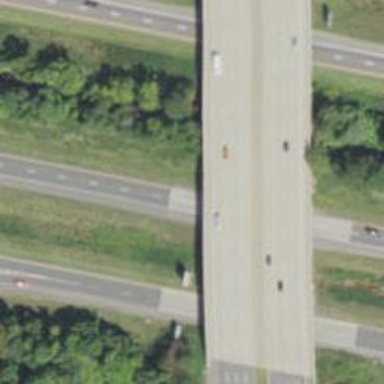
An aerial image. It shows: Primary highway crossing over bridge.